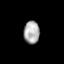
Tissue: lung
Cell type: Epithelial cells
Senescence score: 0.1669
Nuclear area (px): 351
Mean DAPI intensity: 171.396